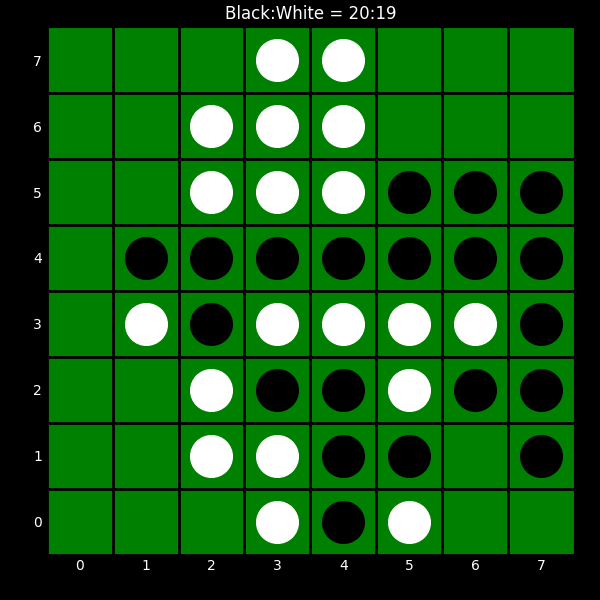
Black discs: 20
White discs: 19